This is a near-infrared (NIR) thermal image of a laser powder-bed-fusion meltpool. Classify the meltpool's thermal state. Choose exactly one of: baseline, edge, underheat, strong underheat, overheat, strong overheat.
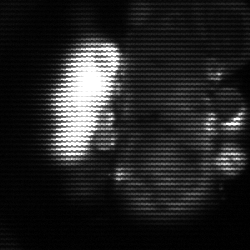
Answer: strong underheat